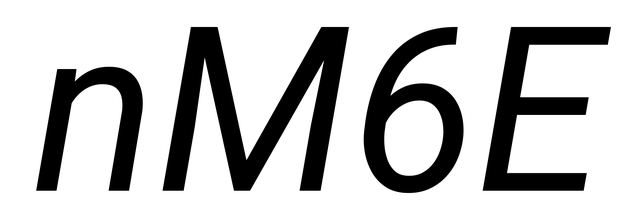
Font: Roboto-Italic_Italic